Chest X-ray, AP view. Patient: 29 years old, sex M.
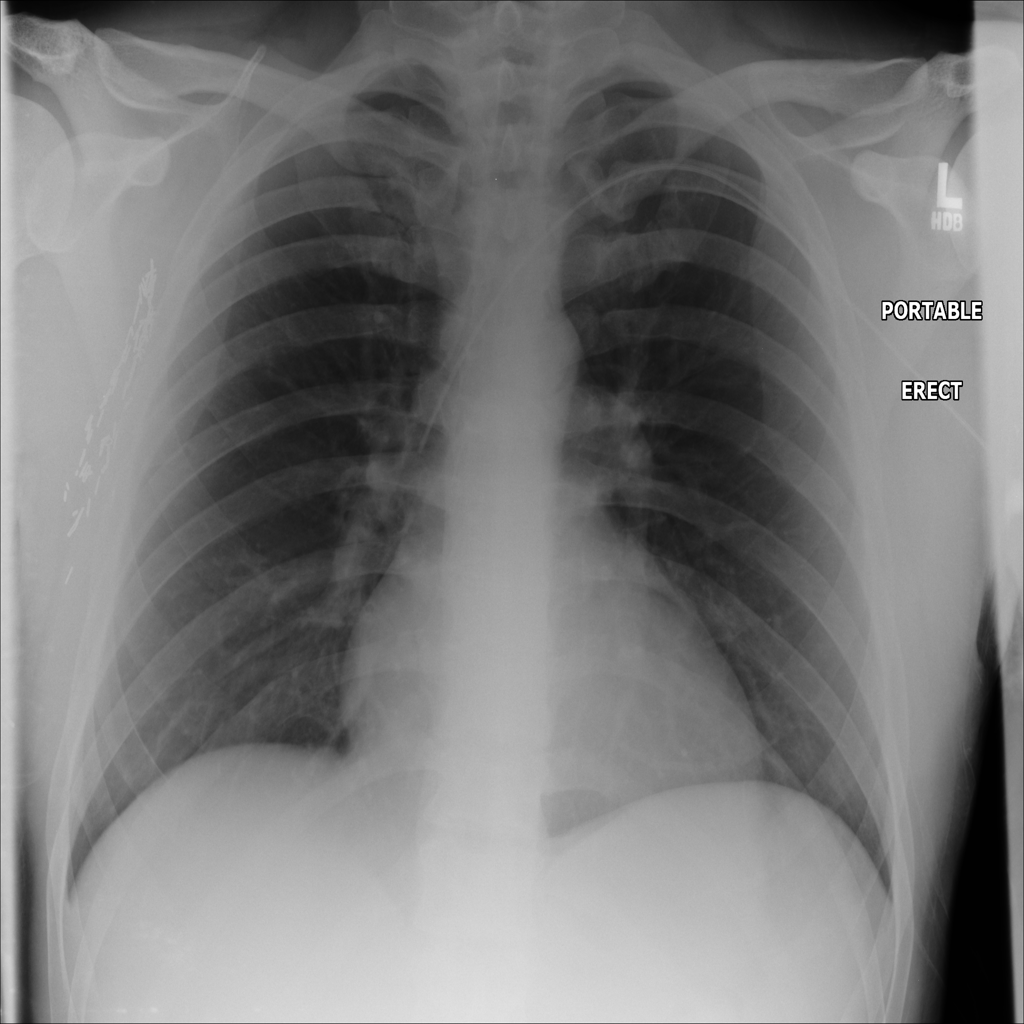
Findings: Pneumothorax